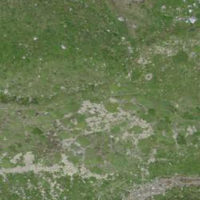
EUNIS habitat code: 26
Species observed at this site:
Primula hirsuta